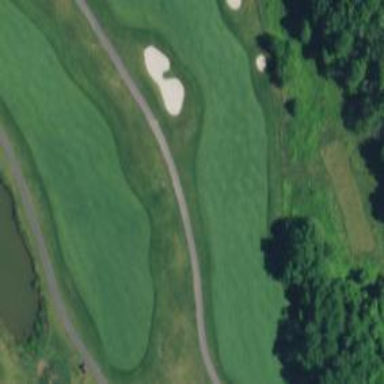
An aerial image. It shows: View of golf hole.